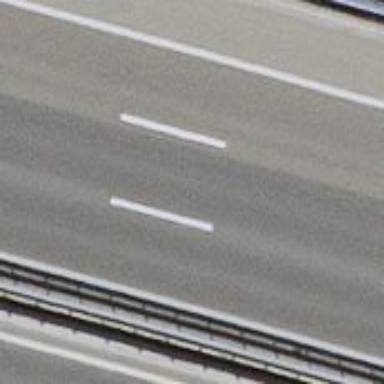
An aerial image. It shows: Motorway bridge.